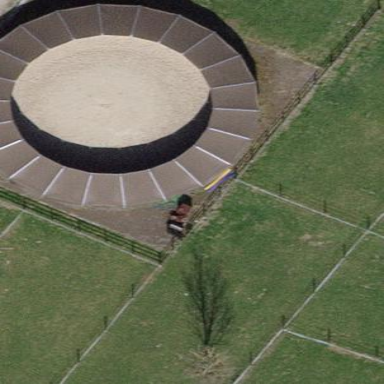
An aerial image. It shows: Sand pitch for equestrian sport activities.